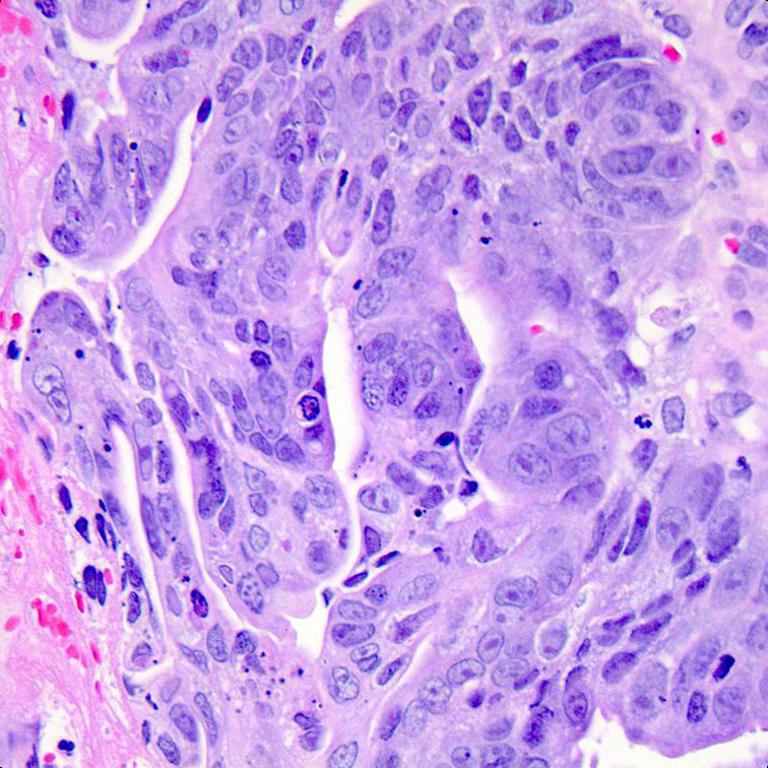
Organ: colon
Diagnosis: adenocarcinomas